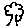
Label: tree